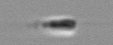
Label: flagellate_morphotype3